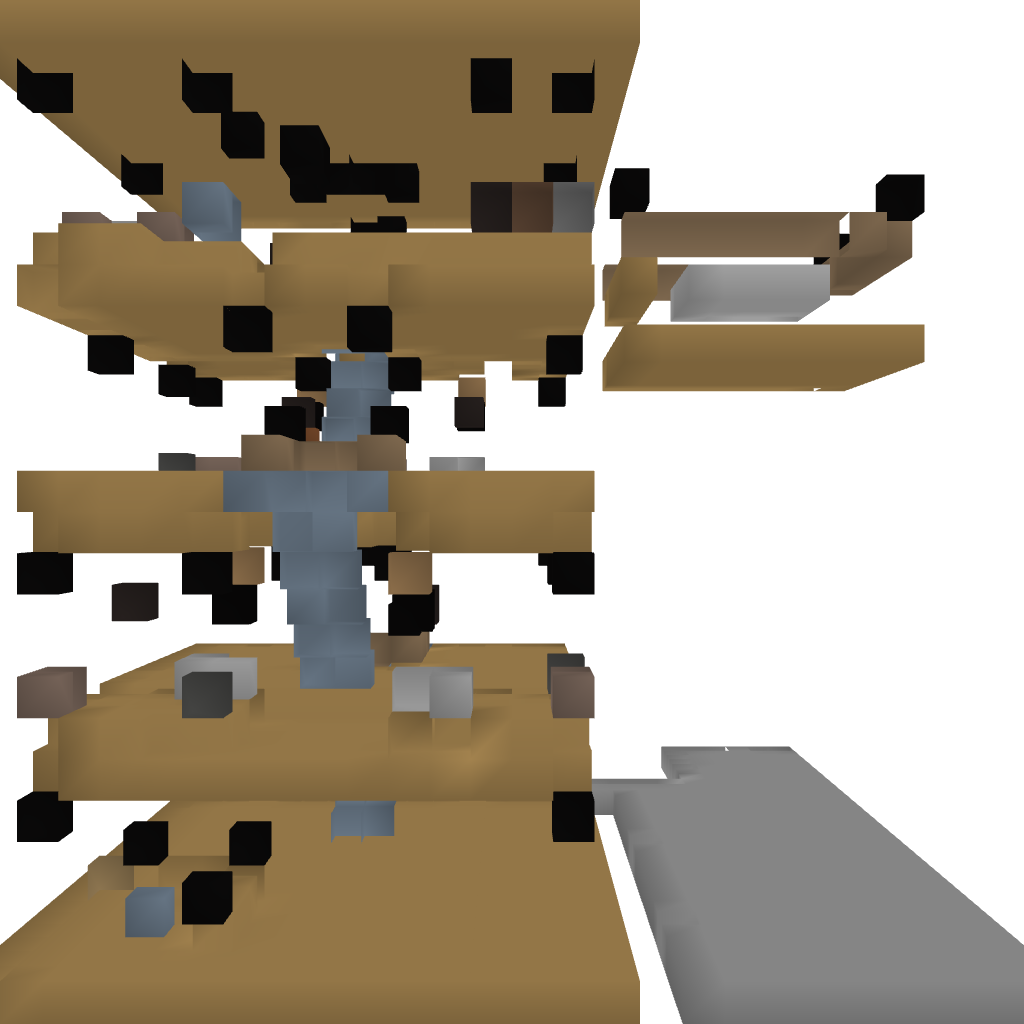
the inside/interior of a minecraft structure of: the-luxus-home